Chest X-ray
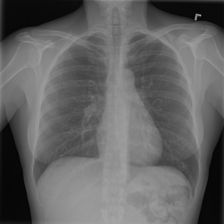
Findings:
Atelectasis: negative
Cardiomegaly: negative
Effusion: negative
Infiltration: negative
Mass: negative
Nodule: negative
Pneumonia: negative
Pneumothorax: negative
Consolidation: negative
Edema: negative
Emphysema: negative
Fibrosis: negative
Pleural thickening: negative
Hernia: negative